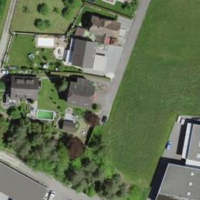
EUNIS habitat code: 56
Species observed at this site:
Primula veris